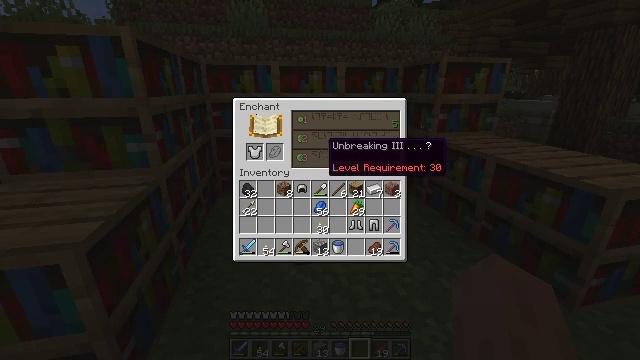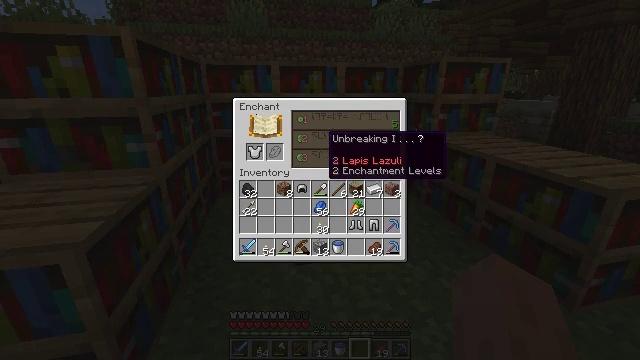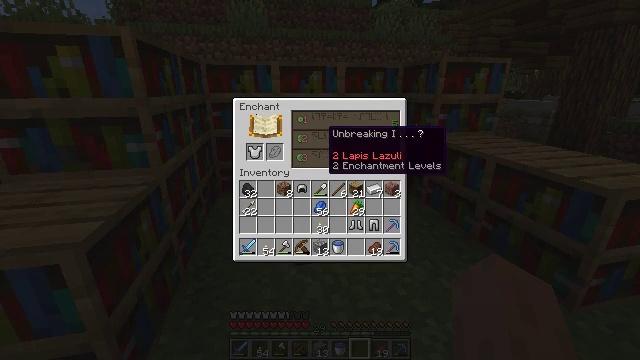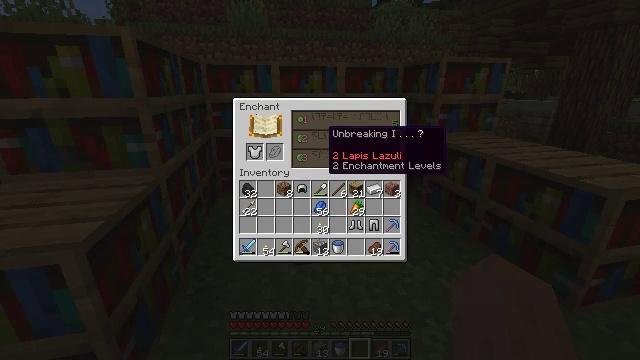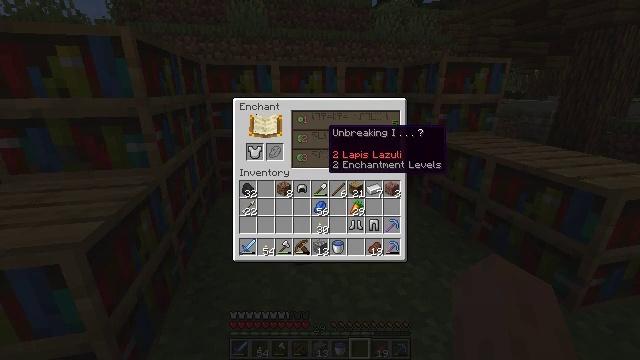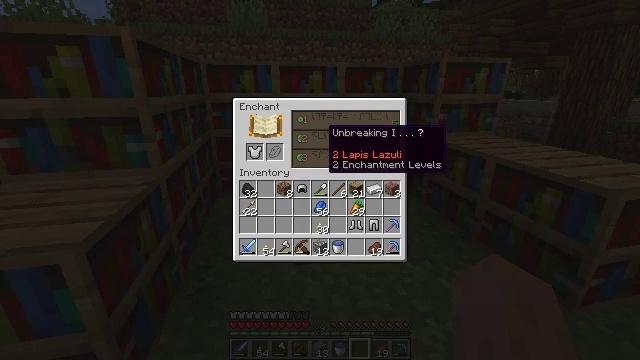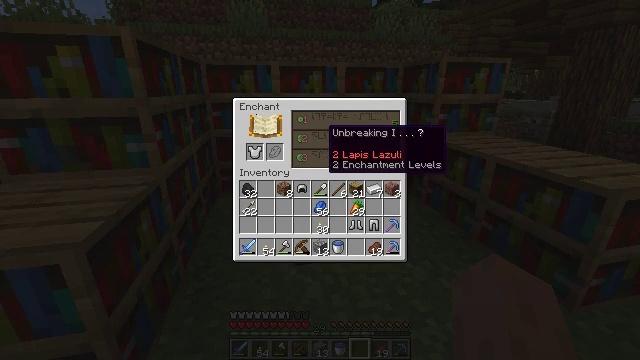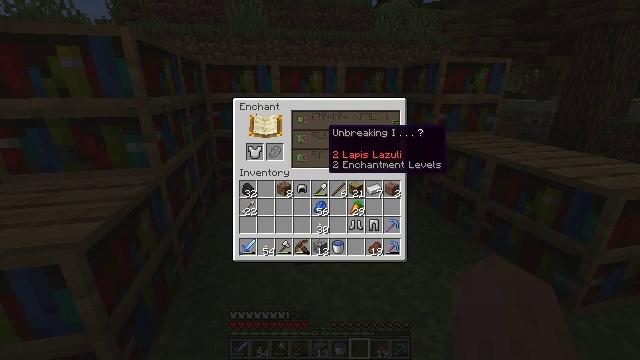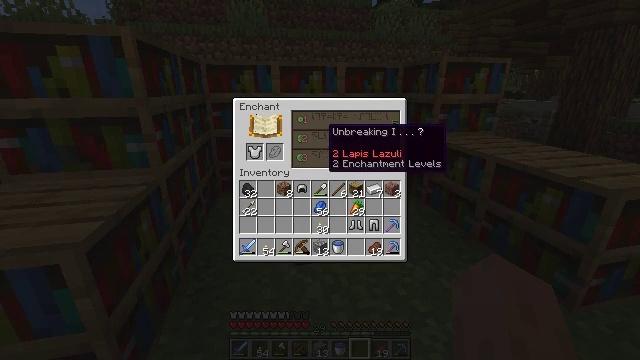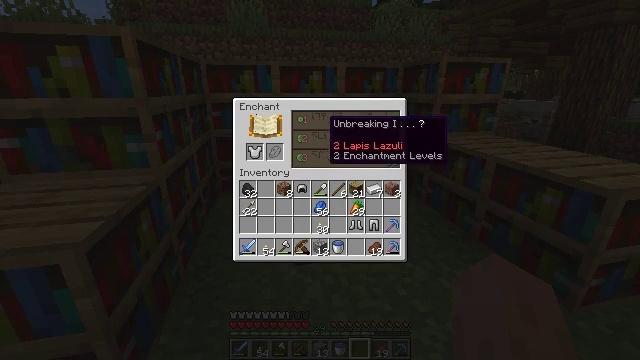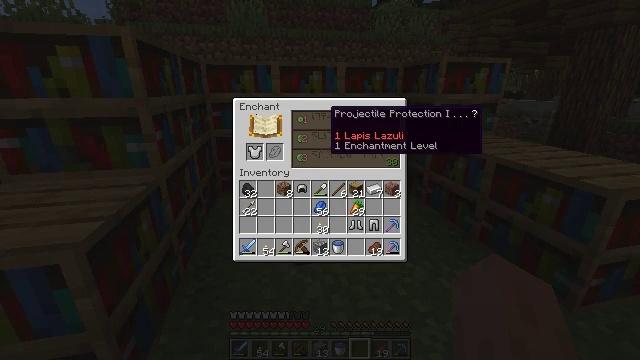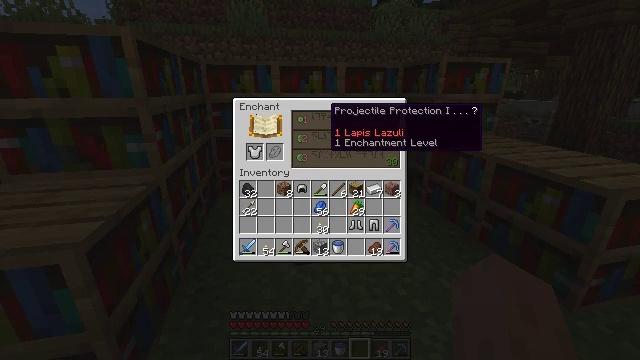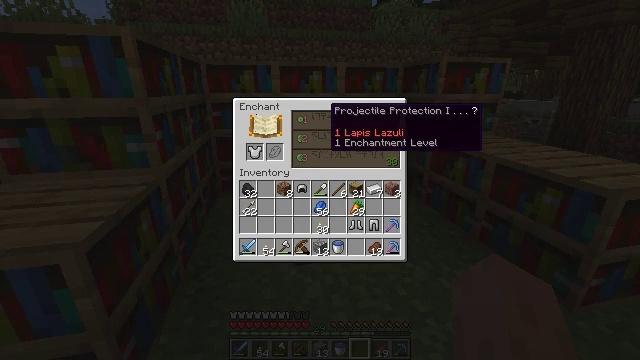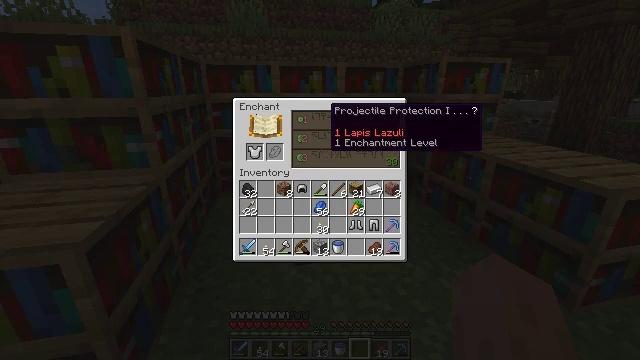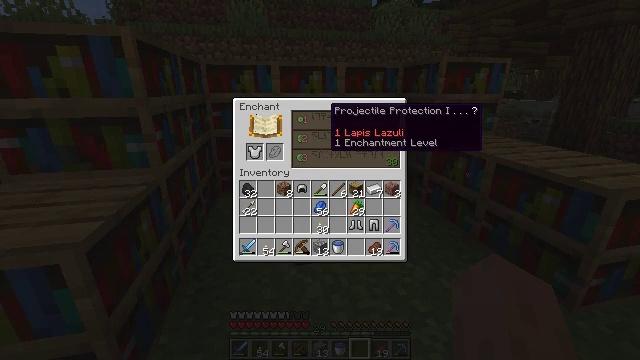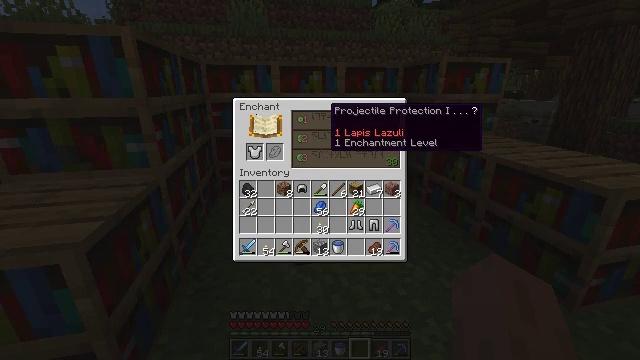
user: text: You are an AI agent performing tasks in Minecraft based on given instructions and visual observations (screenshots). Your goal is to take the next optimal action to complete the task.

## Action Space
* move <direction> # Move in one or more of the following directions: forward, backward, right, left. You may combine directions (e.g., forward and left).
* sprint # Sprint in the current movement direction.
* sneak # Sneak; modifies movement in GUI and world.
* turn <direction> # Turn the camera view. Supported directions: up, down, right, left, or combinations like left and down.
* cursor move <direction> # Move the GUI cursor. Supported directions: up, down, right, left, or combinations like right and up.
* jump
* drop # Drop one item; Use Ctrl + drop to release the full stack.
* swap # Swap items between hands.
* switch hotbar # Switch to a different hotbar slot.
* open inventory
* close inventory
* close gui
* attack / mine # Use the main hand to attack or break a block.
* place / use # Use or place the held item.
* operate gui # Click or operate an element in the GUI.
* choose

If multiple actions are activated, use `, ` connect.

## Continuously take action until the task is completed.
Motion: motion action
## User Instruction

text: Drop iron leggings.
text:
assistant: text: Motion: no_op
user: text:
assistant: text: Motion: no_op
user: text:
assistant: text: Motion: no_op
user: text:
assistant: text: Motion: no_op
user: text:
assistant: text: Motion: no_op
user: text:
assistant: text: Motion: no_op
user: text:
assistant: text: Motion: no_op
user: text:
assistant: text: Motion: no_op
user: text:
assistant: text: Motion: cursor move up
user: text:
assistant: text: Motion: cursor move up
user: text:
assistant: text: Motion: no_op
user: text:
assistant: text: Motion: no_op
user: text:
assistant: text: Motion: no_op
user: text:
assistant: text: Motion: no_op
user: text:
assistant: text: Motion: no_op
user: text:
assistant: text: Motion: no_op
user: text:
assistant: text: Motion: no_op
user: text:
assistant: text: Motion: no_op
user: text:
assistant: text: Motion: no_op
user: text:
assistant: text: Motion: no_op
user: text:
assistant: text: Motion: no_op
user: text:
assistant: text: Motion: no_op
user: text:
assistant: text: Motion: no_op
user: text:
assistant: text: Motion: no_op
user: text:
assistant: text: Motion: no_op
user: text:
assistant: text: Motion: no_op
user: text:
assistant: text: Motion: no_op
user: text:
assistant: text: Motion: no_op
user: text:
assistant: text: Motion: no_op
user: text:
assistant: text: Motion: cursor move down